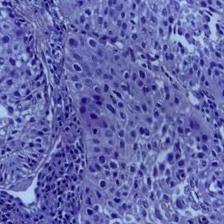
Diagnosis: OSCC